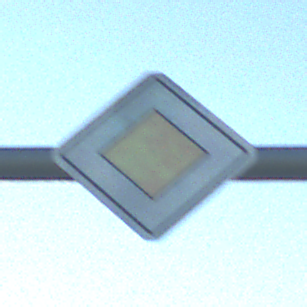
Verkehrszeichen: Vorfahrtsstrasse
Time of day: MorningAfternoon
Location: Outdoor (Nature)
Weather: Clear
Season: NotSpecified
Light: Natural